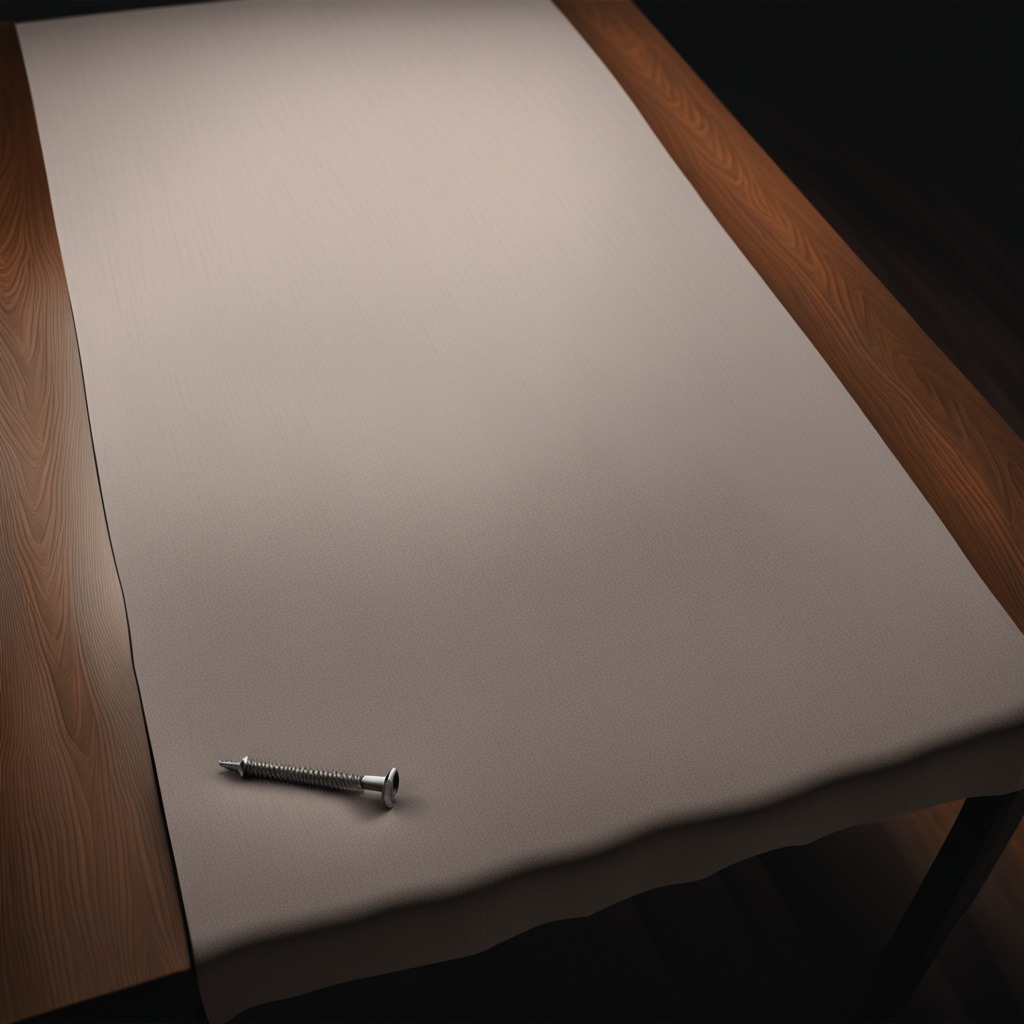
A metal screw is lying on the wooden table.